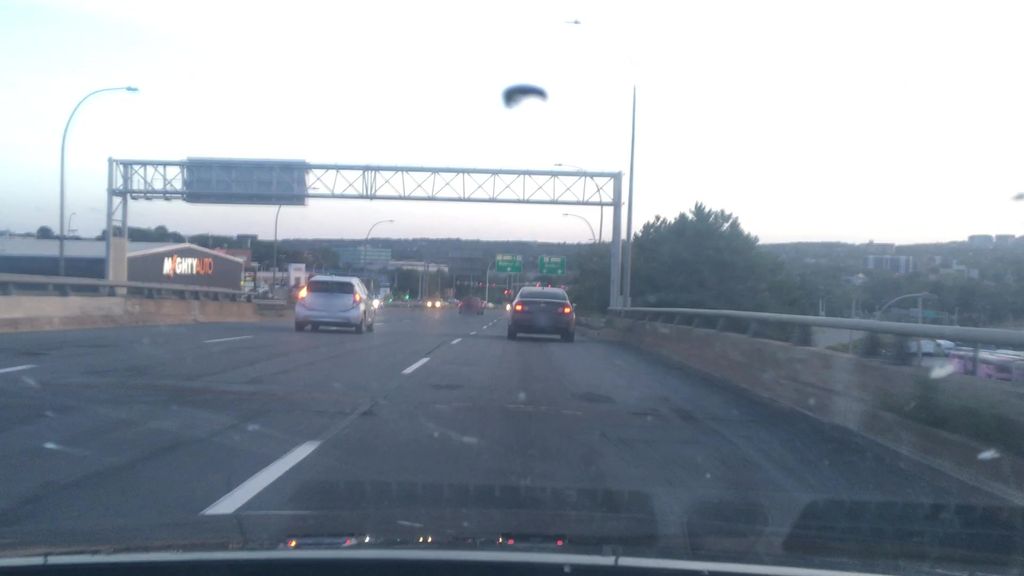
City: halifax